Question: the divs are appearing as they do is more important than how to remove the problem. If I don't know why the divs are appearing the way they do I won't get an understanding of how the divs work.
---
I have two 'div''s: 'menuContainer' and 'top', and they are wrapped in another 'div' called 'topContainer'.
I want 'menuContainer' and 'top' to be under one another vertically, not on the X angle (and I thought it was standard for divs to appear under one another) but they appear both on top of each other and .
This is what it looks like in my browser (yes I've f5:ed and the fiddle shows the same thing):

'menuContainer' is a wrapper for a horizontal CSS menu. I want it to appear as tabs on top of the white area that is 'top'
Why are the divs appearing "inline" (look at where hello is located) and how do I edit it to look like I want it to?
'''
body {
background-color: #c2b074;
color: #40371c;
margin: 0px;
font-family: Calibri;
}
/* Menu CSS */
#menuContainer {
margin: 4em auto;
background-color: #000000;
width: 600px;
}
#navMenu {
margin: 0px;
padding: 0px;
}
#navMenu ul {
margin: 0px;
padding: 0px;
list-style-type: none;
text-align: center;
background-color: #d4cbab;
}
#navMenu li {
display: inline;
}
#navMenu a {
float: left;
text-decoration: none;
color: #40371c;
width: 6em;
padding: 0.3em;
margin: 0 1.2em 0 0;
background-color: #d4cbab;
border-radius: 10px 10px 0px 0px;
}
#navMenu a:hover,
#navMenu a#cart:hover,
#navMenu a#contact:hover,
#navMenu a#home:hover {
background-color: #efefef;
color: #40371c;
}
#navMenu a#current {
background-color: #efefef;
}
#navMenu a#contact {
background-color: #d4cbab;
}
#navMenu a#cart {
background-color: #6a6145;
color: #c2b074;
}
#navMenu a#home {
background-color: #40371c;
}
/* Top content CSS */
#top {
clear: left;
width: 650px;
height: 100px;
margin: 0 auto;
background-color: #efefef;
border-radius: 10px 10px 0px 0px;
}
'''
'''
<div id="topContainer">
<div id="menuContainer">
<div id="navMenu">
<ul>
<li> <a href="index.html" id="current">Home</a>
</li>
<li> <a href="#" id="contact">Contact</a>
</li>
<li> <a href="#" id="cart">Cart</a>
</li>
</ul>
</div>
</div>
<div id="top">
Hello
</div>
</div>
'''
The tutorial the CSS menu is based on is <URL>
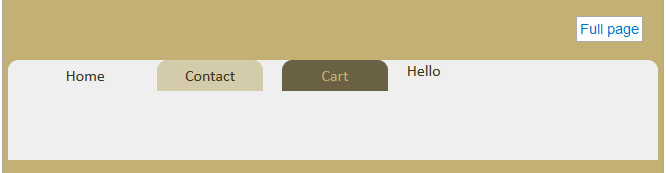
Answer: How to properly setup horizontal navigation using CSS? here's a demo: <URL>
Your '#top' is
due the collapsed (but with margins) previous element '#menuContainer'. Collapsed due the use of inner 'floated' LI elements.
I've created a small demo that reflects your issue; and 3 solutions
<URL>
'''
<div id="parent">
<div id="nav">
<ul>
<li><a href="#">link 1</a></li>
<li><a href="#">link 2</a></li>
</ul>
</div>
<div id="top">TOP ELEMENT</div>
</div>
'''
'''
/* Follow the steps. */
#parent{
background:red; /* red color is visible cause #top has non-floated content */
}
#nav {
background:gold;
/* Can you see any GOLD background?
NO! cause UL height collapsed cause of floated LI
So did the #nav height*/
}
#nav ul {
padding:0;
margin:0;
background: #000;
/* Can you see any BLACK background? NO!
cause floated LI made the UL collapse */
}
#nav li {
float:left; /* This line made UL collapse */
}
#nav{ /* (#nav again, I know, it's just to keep-on with steps) */
/* margin:4em auto; /* Uncomment this line to add the margins */
/* See the issue now? #nav is height 0 cause everything inside #nav is
collapsed so #top moved to the nearest available position. */
/* overflow:auto; /* Uncomment this line to fix */
}
#top{
clear:left;
}
/* Solutions:
1) instead of using floated LI make the 'display:inline-block;'
2) don't set margin to #nav
3) set overflow:auto to #nav
4) Set height to the collapsed #nav but you'll get again issues if you make your design responsive. */
'''
Worth noting that 'clear:left;' (on the '#top' element) is not needed in case you use the 'LI set to inline-block' or you use the 'overflow:auto;' trick.